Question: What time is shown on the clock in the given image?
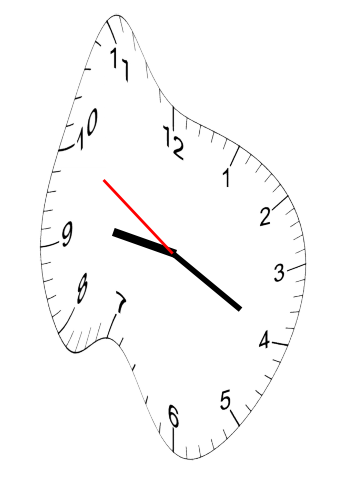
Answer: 09:19:50